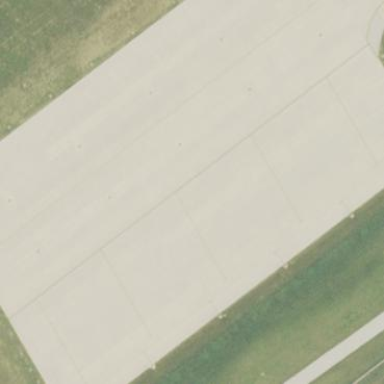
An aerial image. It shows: Apron at the airport.